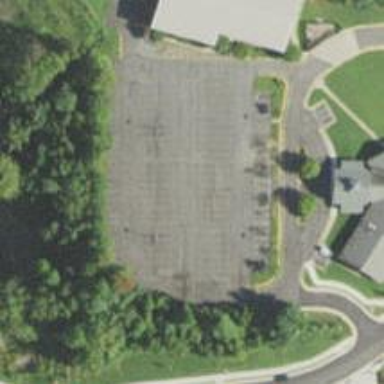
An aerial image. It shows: Parking space.